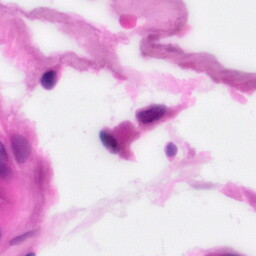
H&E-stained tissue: Pancreatic